Field crop: maize
Growth stage: 2
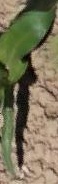
Species: maize